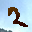
Label: 2